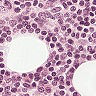
Metastatic tissue present: no